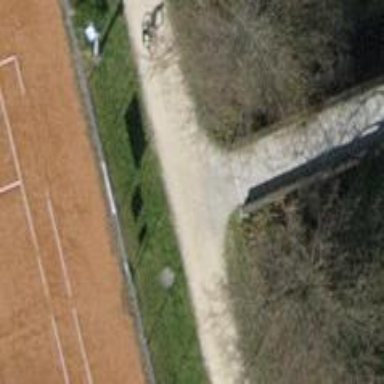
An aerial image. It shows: Footway on bridge.